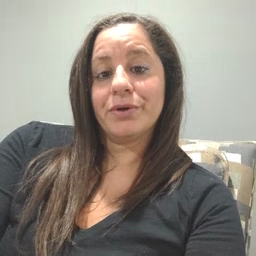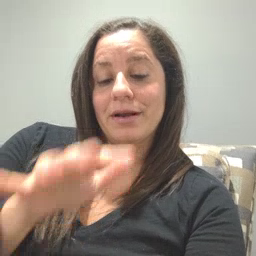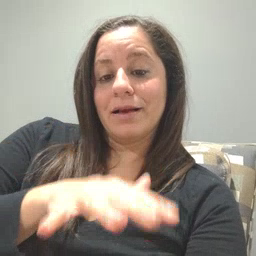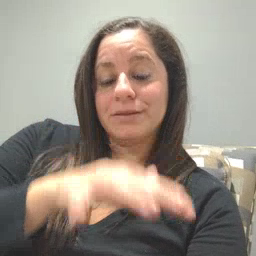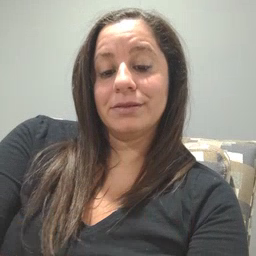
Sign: alligator